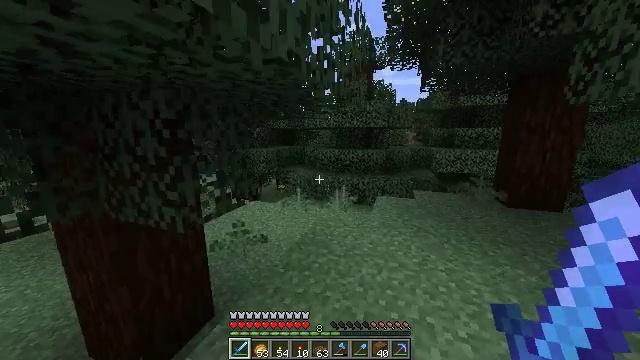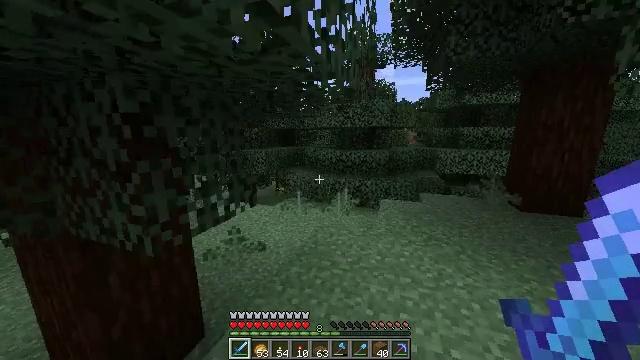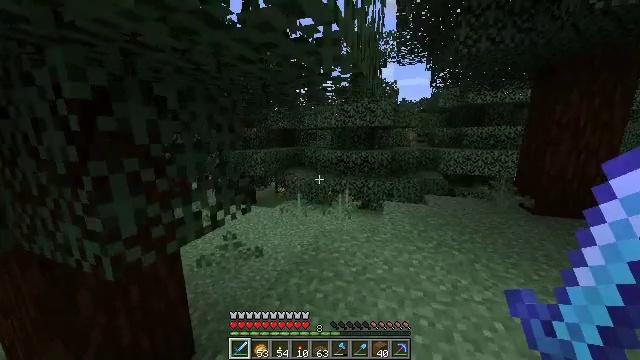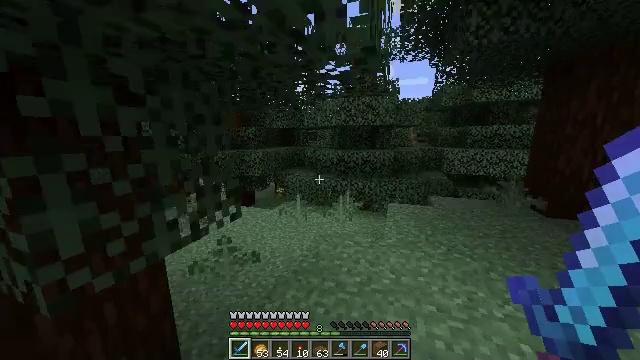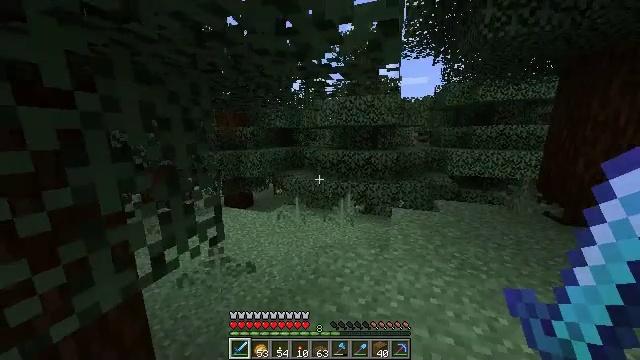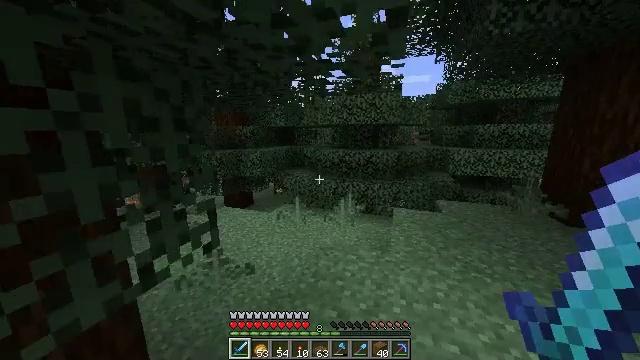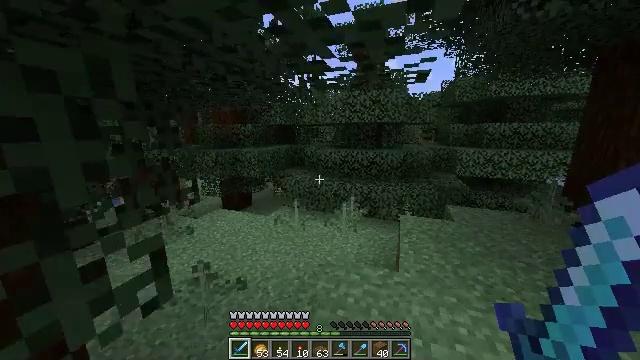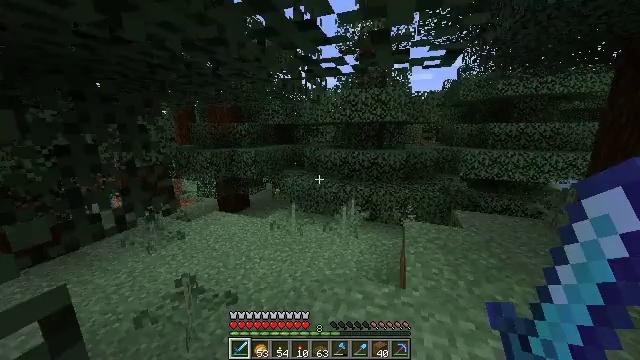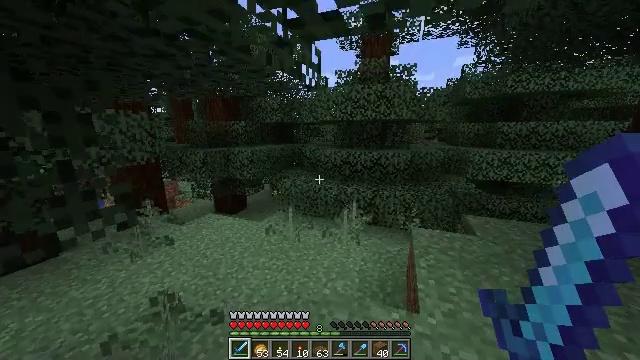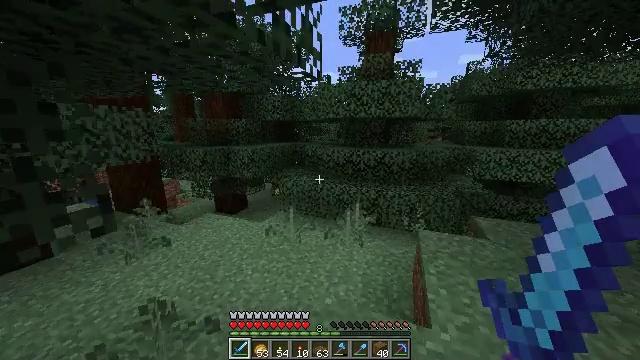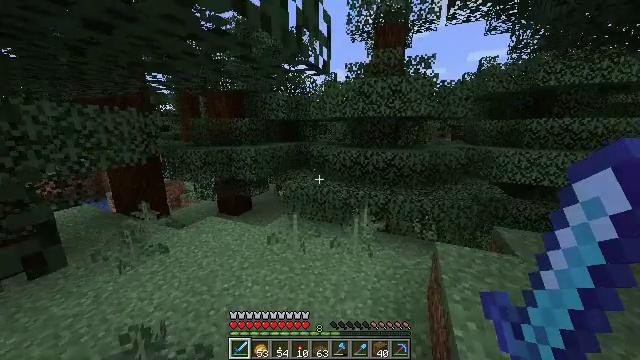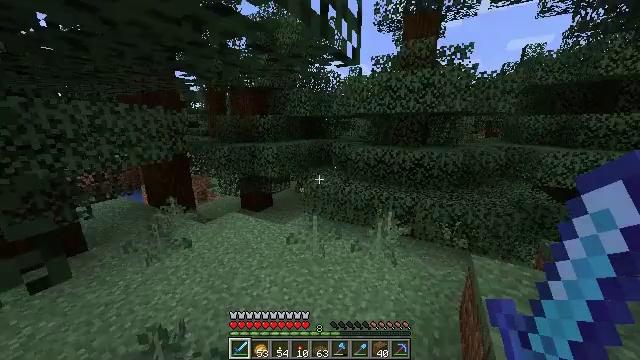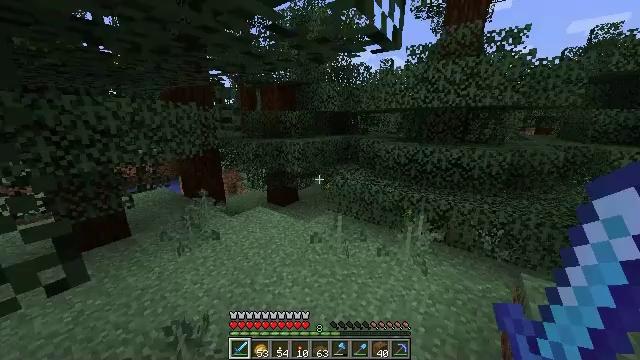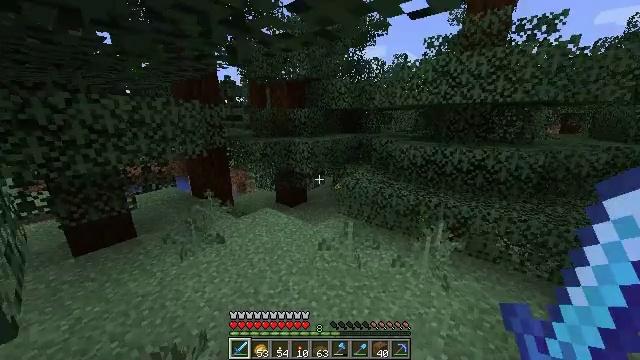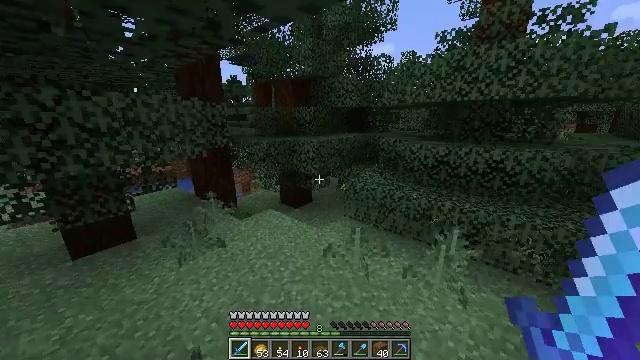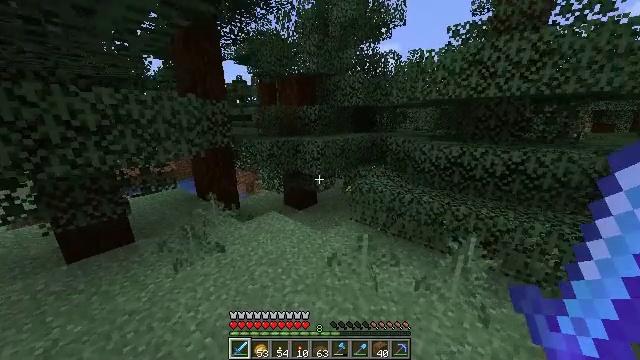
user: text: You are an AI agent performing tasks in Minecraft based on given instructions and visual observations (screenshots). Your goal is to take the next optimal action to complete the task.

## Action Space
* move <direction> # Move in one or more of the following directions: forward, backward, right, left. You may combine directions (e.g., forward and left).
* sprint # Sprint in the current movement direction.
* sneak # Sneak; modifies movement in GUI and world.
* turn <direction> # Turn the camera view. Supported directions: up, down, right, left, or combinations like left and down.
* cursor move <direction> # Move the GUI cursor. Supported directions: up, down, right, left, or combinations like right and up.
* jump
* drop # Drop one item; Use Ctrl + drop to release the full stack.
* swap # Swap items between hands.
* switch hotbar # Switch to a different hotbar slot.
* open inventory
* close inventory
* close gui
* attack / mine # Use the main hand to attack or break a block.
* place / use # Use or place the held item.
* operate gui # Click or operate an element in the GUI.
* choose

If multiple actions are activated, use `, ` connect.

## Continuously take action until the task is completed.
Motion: motion action
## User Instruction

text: Collect sugar cane near water sources.
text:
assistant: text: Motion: move forward
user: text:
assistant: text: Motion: move forward
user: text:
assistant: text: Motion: move forward
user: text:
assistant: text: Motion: move forward
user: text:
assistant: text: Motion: move forward
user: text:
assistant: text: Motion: move forward
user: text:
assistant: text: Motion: move forward
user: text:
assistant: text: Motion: move forward
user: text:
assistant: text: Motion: move forward
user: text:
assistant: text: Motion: move forward, turn left
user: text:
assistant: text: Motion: move forward, turn left
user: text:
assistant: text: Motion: move forward, turn left and down
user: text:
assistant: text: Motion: move forward, turn left
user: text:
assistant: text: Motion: move forward, turn left
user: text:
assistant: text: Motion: move forward, sprint, turn left
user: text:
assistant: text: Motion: move forward, sprint
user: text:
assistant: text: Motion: move forward, sprint
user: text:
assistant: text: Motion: move forward, sprint
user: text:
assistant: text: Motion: move forward
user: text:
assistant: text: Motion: move forward
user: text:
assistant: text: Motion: move forward
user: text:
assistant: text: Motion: move forward
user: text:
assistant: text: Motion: move forward
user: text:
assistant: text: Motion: move forward
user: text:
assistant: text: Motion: move forward, turn down
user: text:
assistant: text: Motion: move forward, turn left and down
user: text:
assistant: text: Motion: move forward, turn left and down
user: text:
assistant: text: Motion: move forward, turn left
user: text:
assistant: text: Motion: move forward
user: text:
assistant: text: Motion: move forward, turn right and down